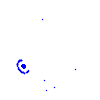
Particle: electron